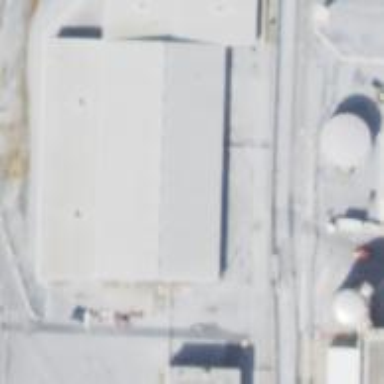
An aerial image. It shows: Warehouse.